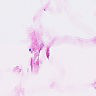
Metastatic tissue present: no